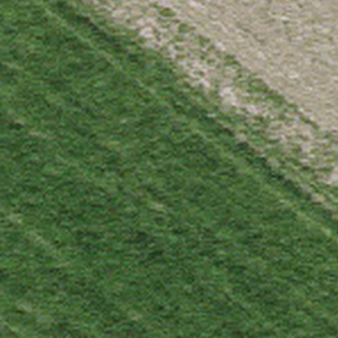
Label: other